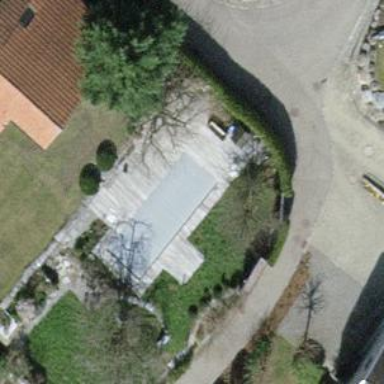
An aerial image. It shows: Swimming pool located in leisure land.